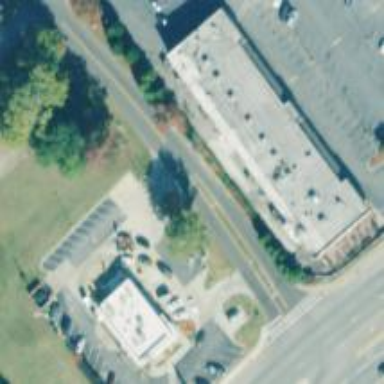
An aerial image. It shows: Retail building.